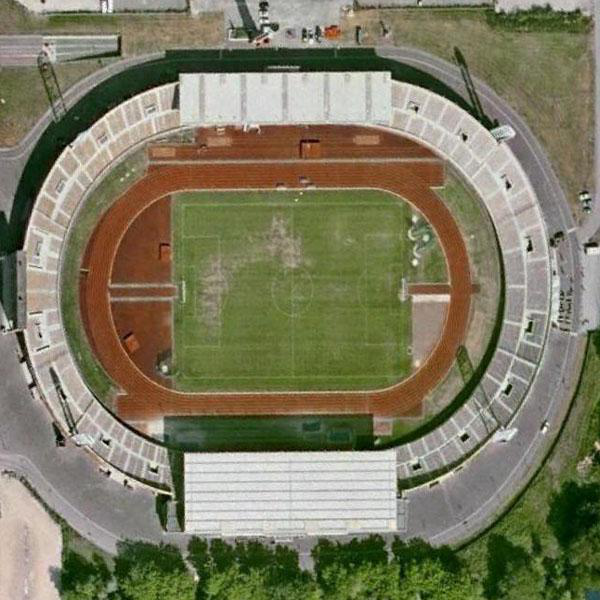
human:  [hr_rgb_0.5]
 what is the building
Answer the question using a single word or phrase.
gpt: stadium